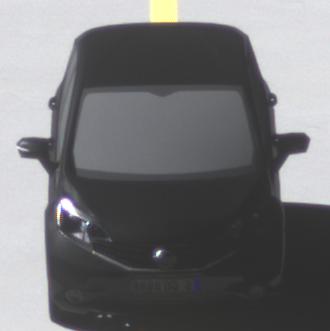
Make: Nissan
Model: Note 1.2
Detailed model: Note (E12) (10/13 - 12/16)
Model produced from: 2013/10
Model produced until: 2015/09
Doors: 5
Color: black
Road condition: dry road
Daytime: morning or afternoon
Contrast: high contrast